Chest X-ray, PA view. Patient: 68 years old, sex M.
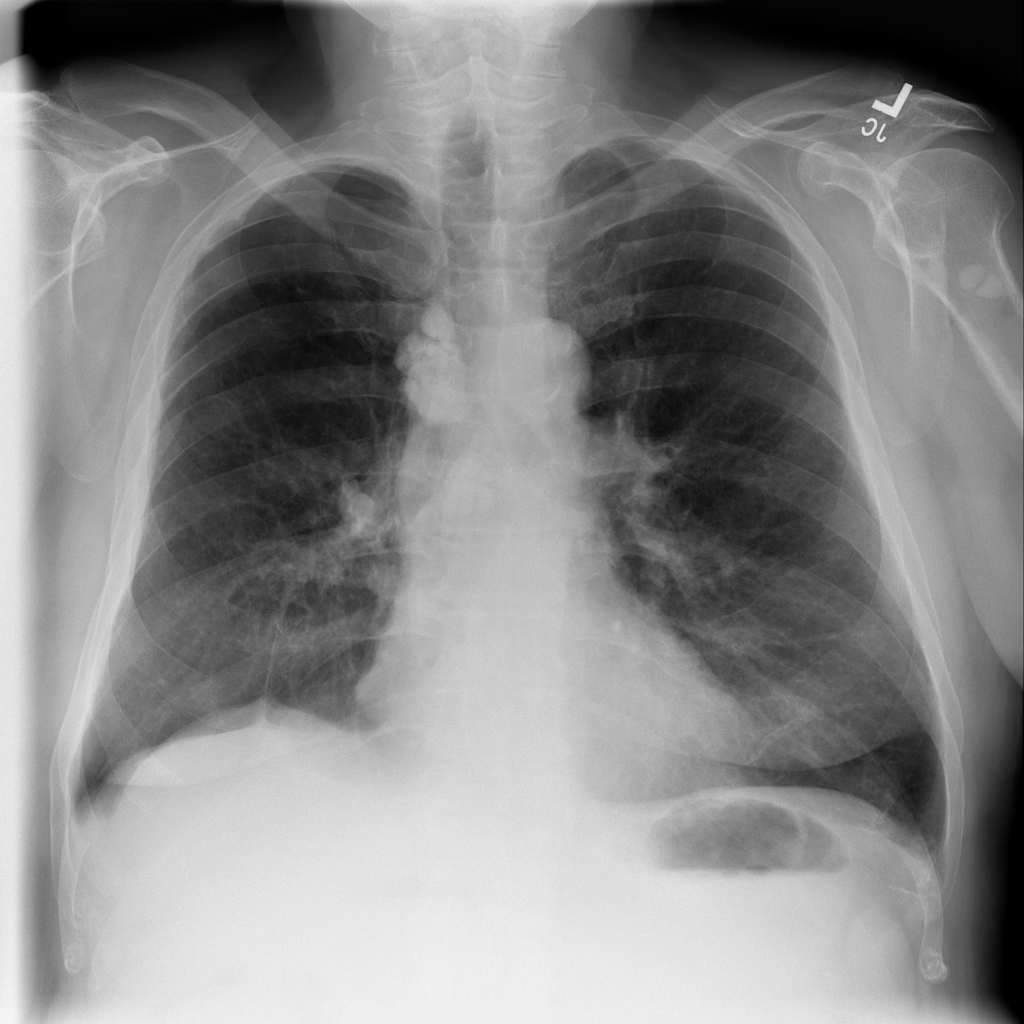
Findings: No Finding